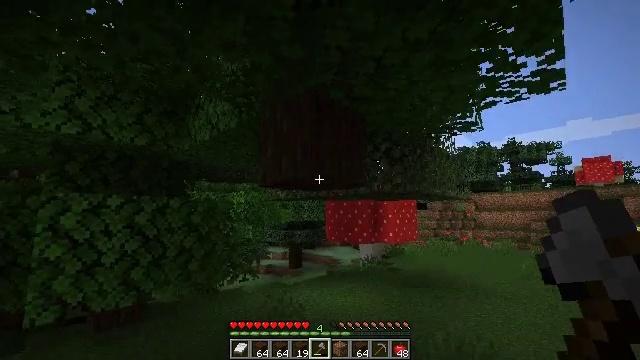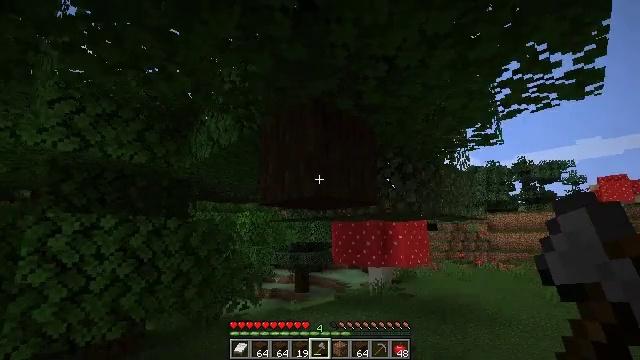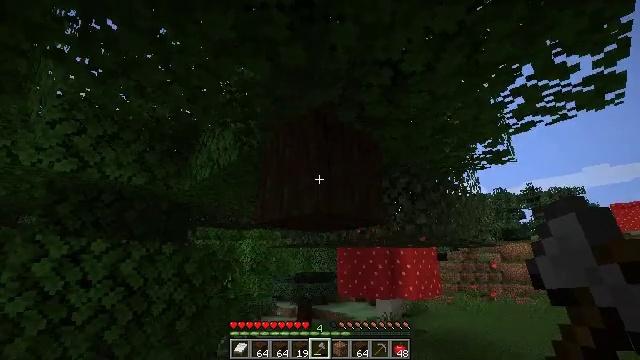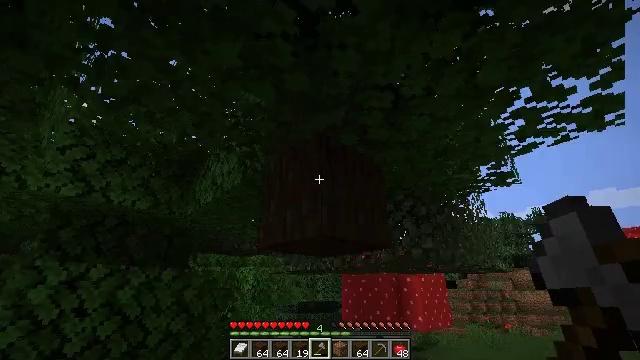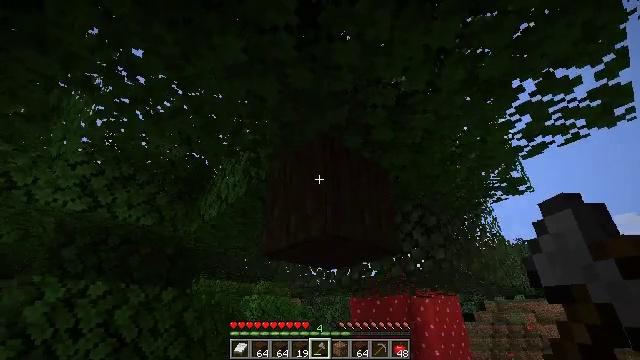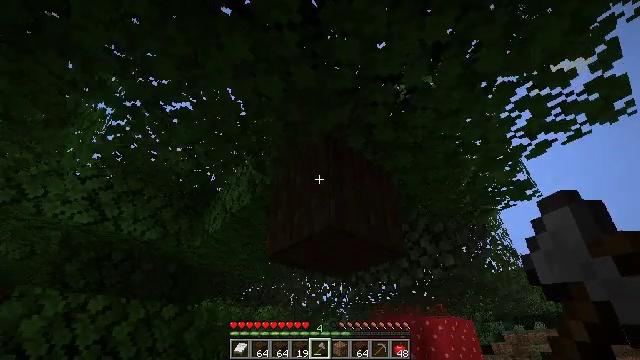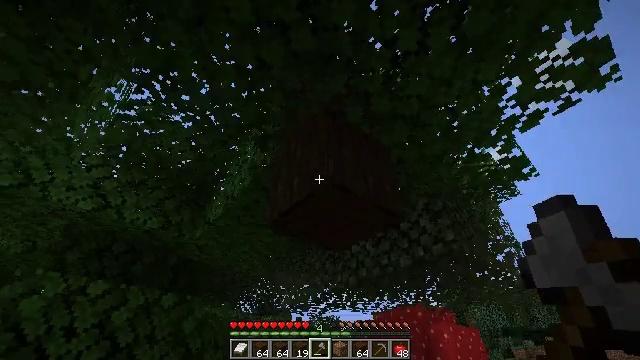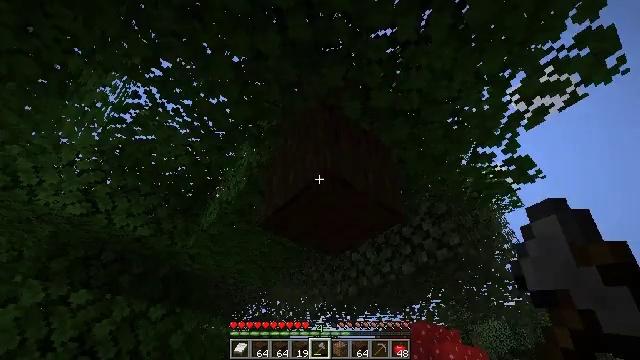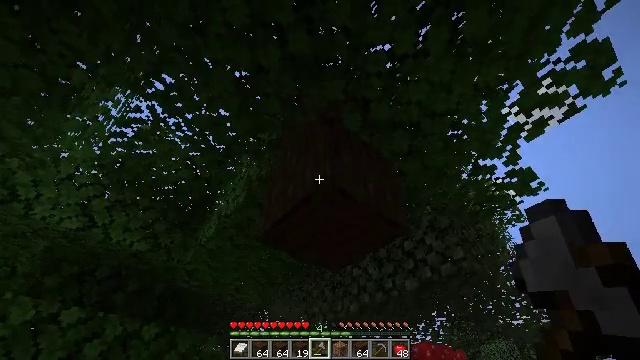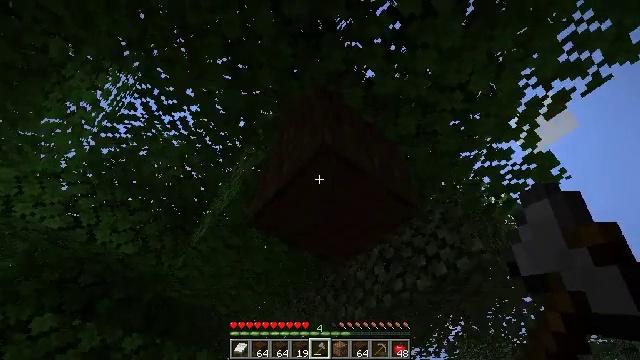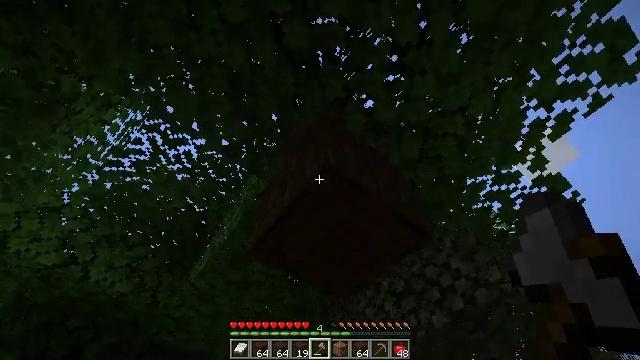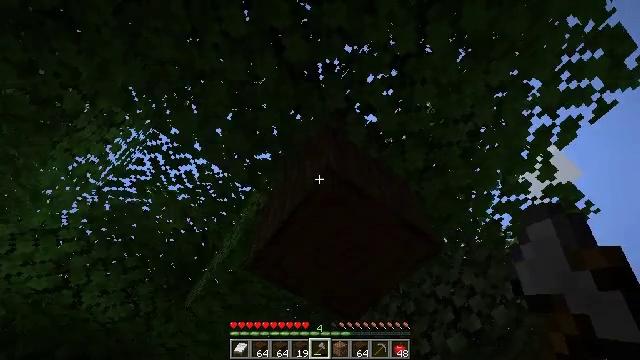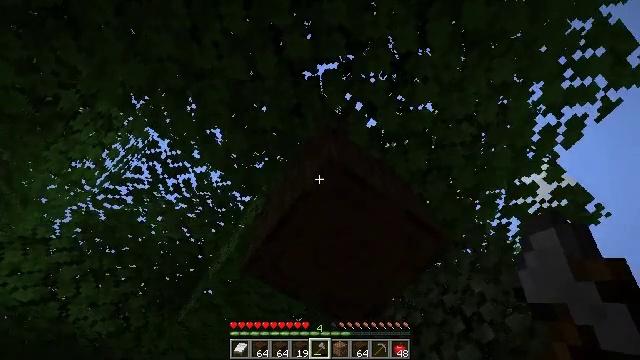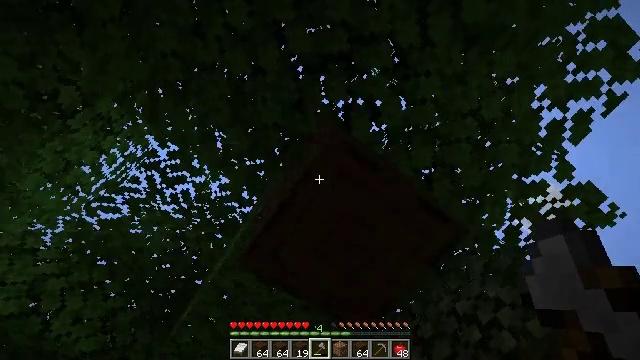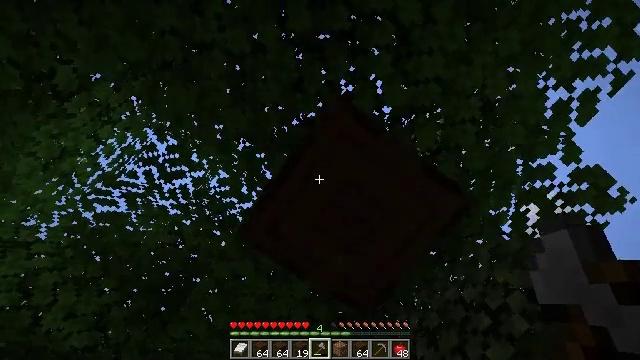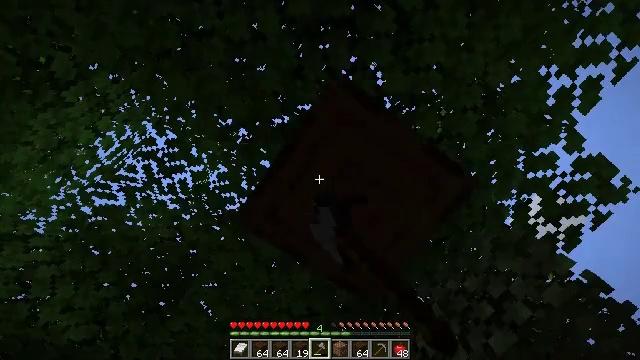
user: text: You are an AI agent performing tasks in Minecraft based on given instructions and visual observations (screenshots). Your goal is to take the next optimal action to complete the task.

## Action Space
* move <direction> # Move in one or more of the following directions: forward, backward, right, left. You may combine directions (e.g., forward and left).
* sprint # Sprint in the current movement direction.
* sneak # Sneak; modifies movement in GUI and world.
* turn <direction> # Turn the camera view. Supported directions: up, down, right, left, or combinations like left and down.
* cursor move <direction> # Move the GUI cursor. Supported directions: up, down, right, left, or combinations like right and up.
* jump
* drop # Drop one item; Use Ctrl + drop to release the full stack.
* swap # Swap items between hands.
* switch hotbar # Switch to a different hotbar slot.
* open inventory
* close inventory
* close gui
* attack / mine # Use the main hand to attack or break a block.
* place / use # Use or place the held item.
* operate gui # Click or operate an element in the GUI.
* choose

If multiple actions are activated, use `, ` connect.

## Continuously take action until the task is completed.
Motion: motion action
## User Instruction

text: Gather dark oak log for crafting.
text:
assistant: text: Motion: move forward, turn left and up
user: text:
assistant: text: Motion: move forward, turn left and up
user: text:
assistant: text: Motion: move forward, turn up
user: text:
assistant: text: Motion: move forward, turn left and up
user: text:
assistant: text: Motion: move forward, turn left and up
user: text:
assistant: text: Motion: move forward, turn up
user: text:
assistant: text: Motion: move forward, turn up
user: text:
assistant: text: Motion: move forward, turn up
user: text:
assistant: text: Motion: move forward, turn up
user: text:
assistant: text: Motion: move forward, turn left and up
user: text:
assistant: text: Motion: move forward, turn left and up
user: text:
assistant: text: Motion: move forward, turn up
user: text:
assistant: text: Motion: move forward, turn up
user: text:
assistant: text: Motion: turn up, attack / mine
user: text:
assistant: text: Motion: attack / mine
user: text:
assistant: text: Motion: attack / mine
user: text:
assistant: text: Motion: turn up, attack / mine
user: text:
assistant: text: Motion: attack / mine
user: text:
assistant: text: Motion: attack / mine
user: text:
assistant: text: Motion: turn up, attack / mine
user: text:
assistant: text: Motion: attack / mine
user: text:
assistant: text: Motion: turn up, attack / mine
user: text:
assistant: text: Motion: turn up, attack / mine
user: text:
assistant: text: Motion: attack / mine
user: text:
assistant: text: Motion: attack / mine
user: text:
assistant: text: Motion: attack / mine
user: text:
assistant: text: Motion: attack / mine
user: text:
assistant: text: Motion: attack / mine
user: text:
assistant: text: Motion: attack / mine
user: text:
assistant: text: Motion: attack / mine